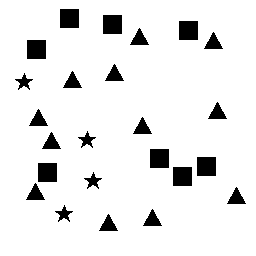
Squares: 8
Triangles: 12
Stars: 4
Total shapes: 24